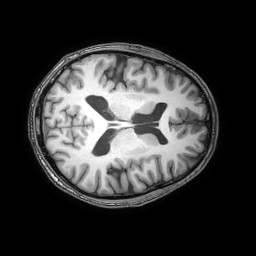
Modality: T1w
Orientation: axial
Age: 36
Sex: male
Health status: healthy
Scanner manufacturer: philips
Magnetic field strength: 3 T
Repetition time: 0.0079 s
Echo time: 0.0035 s